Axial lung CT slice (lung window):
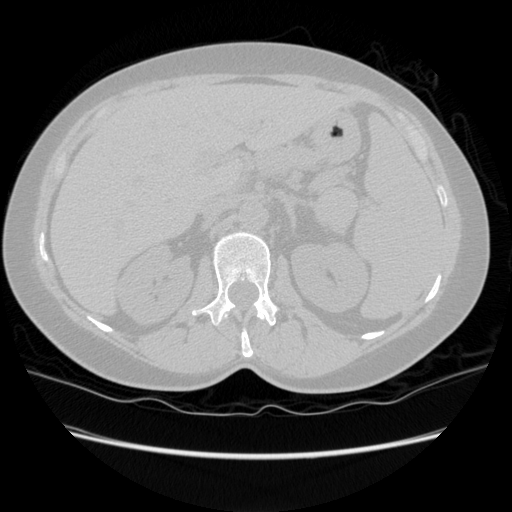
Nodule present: no